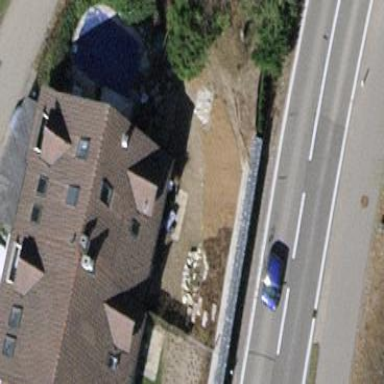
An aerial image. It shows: Terrace building.